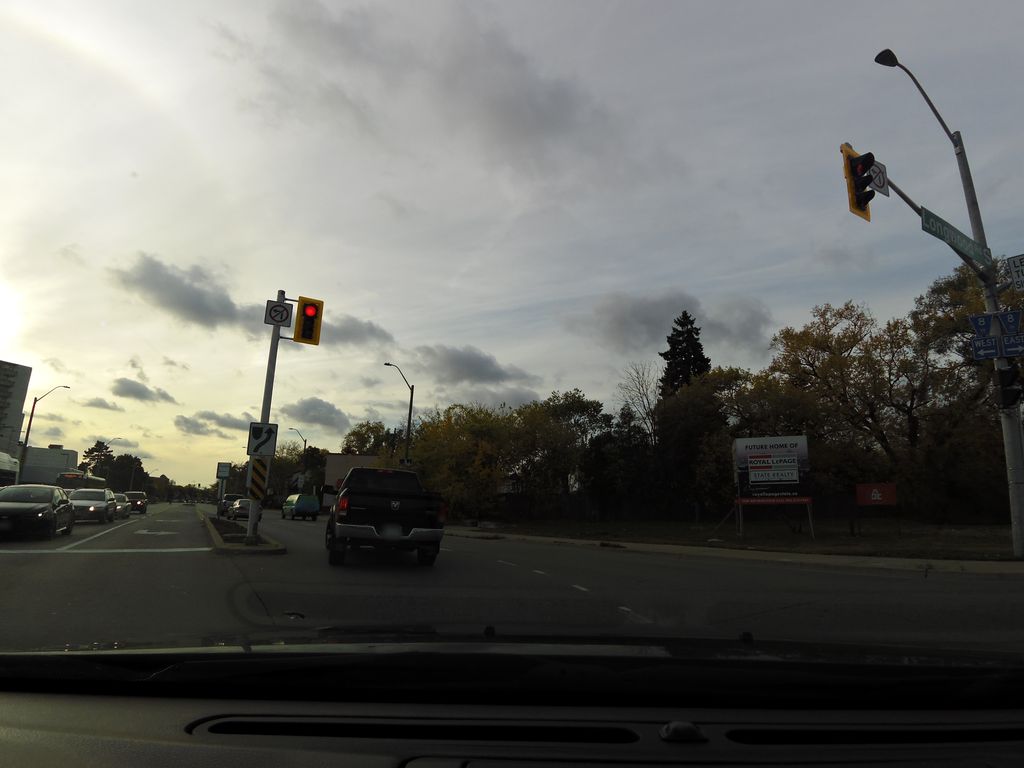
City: hamilton